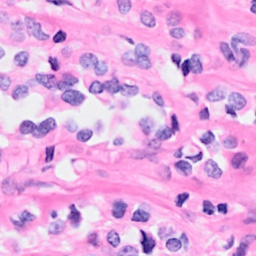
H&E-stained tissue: Breast